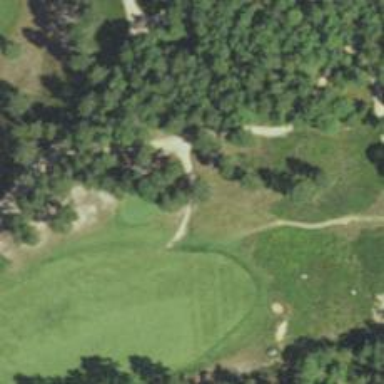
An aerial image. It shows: Footway that resembles golf path.